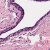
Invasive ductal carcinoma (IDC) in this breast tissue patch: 0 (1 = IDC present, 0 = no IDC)